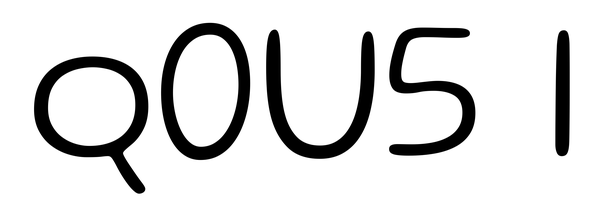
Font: Gluten_ExtraLight